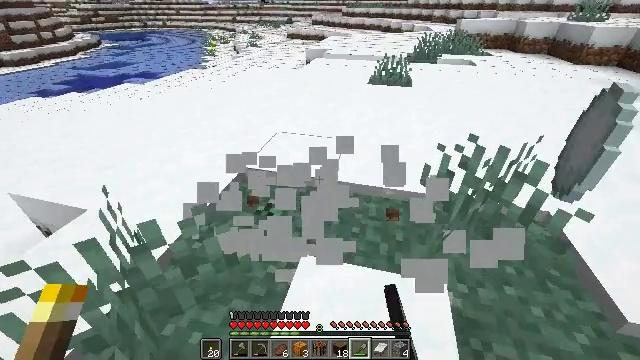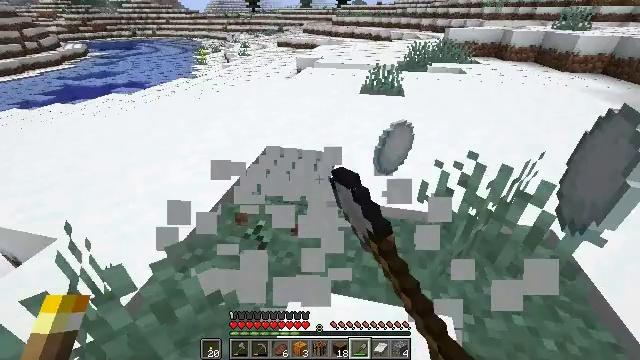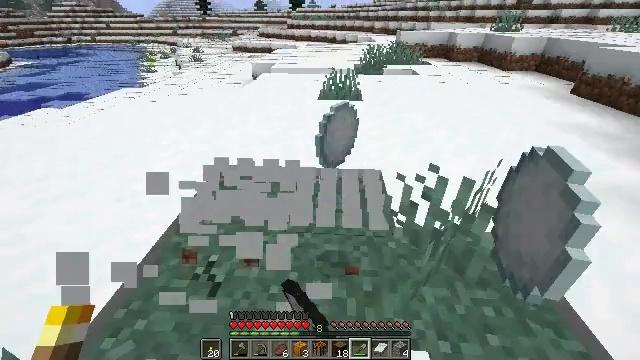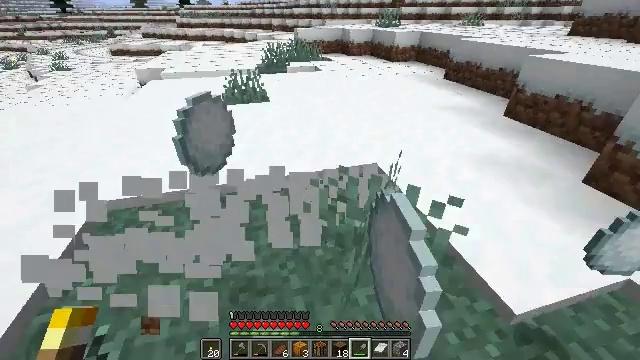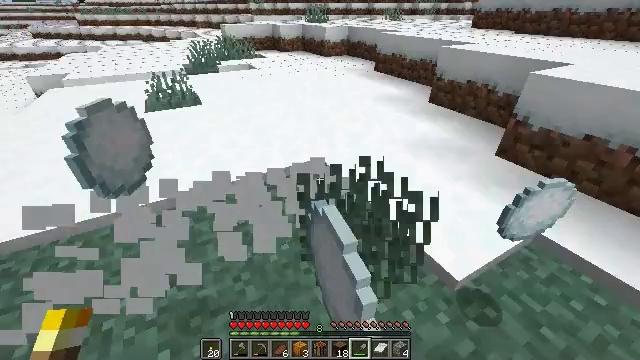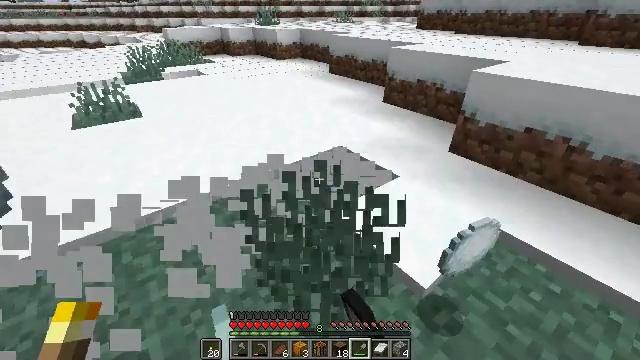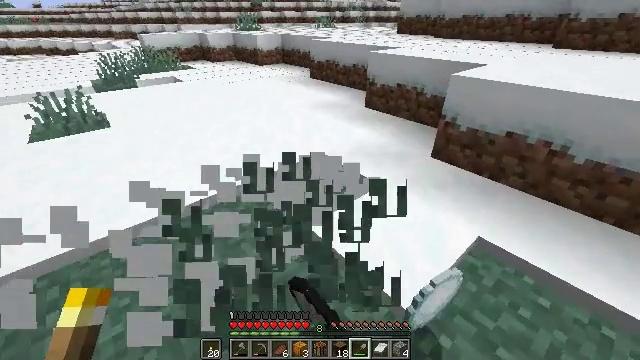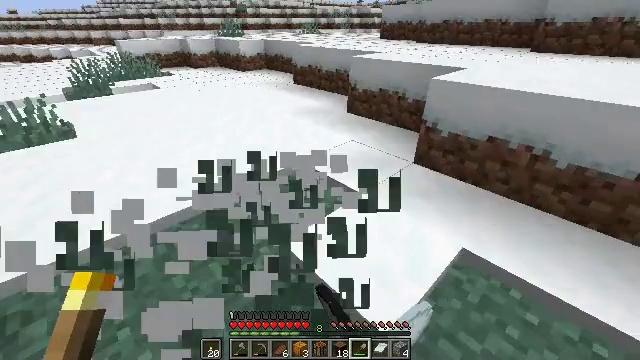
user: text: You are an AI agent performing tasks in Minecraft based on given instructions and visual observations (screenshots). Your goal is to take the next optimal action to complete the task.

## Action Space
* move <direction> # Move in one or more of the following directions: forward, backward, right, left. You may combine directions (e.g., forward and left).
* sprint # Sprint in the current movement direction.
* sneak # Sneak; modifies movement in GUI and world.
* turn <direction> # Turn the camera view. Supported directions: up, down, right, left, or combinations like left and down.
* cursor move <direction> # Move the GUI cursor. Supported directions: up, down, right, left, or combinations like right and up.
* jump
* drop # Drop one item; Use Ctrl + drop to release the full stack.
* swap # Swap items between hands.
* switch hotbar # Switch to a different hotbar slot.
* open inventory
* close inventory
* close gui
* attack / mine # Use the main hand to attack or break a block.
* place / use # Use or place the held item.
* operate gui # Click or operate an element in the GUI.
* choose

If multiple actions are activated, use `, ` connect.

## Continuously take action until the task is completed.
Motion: motion action
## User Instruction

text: Break the snow block.
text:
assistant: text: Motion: move forward and move right, turn right and up, attack / mine
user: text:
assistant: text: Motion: move forward and move right, turn right, attack / mine
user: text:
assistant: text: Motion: move forward and move right, turn right, attack / mine
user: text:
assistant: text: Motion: move forward and move right, turn right, attack / mine
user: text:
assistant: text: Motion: move forward and move right, turn right, attack / mine
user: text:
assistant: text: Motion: move forward and move right, turn right, attack / mine
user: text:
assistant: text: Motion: move forward and move right, turn right and up, attack / mine
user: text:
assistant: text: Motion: attack / mine